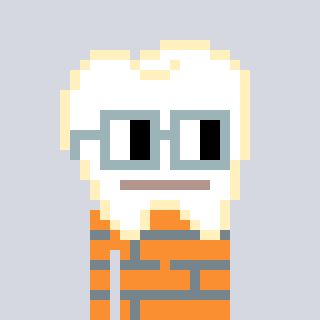
a pixel art character with square dark gray glasses, a tooth-shaped head and a orange-colored body on a cool background